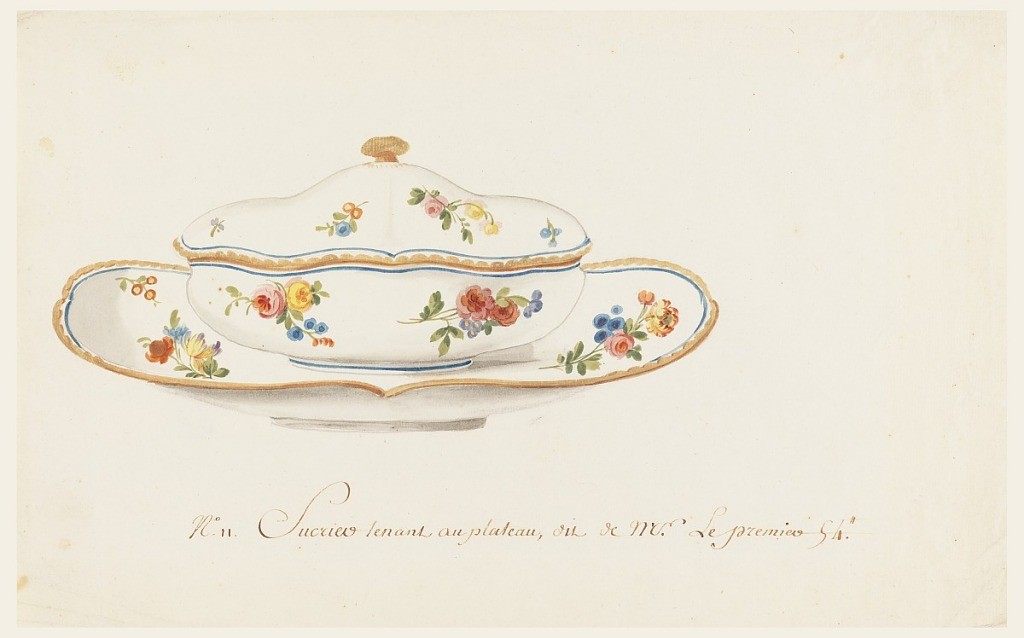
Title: Design for a Painted Porcelain Sugar Bowl and Stand
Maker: Jacques-François Micaud, French, ca.1732–1811
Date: ca. 1775
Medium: Brush and watercolor, gray wash on cream laid paper
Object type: Drawing
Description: An oval covered sugar bowl with gold knob and matching oval stand.  Rim of cover and stand are painted with scalloped band in gold, inside of which is a thin blue band. The body of cover, bowl and inside of stand are painted with floral sprays of yellow and deep pink roses, blue ranuculusses/daisies, and yellow tulips.